Aerial crown-view tile of a tropical tree (Barro Colorado Island, Panama), acquired 20250512:
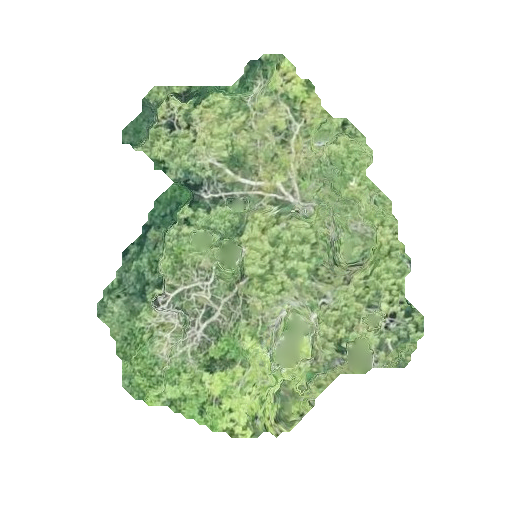
Species: Astronium graveolens
GBIF accepted scientific name: Astronium graveolens
Crown area: 121.767 m²